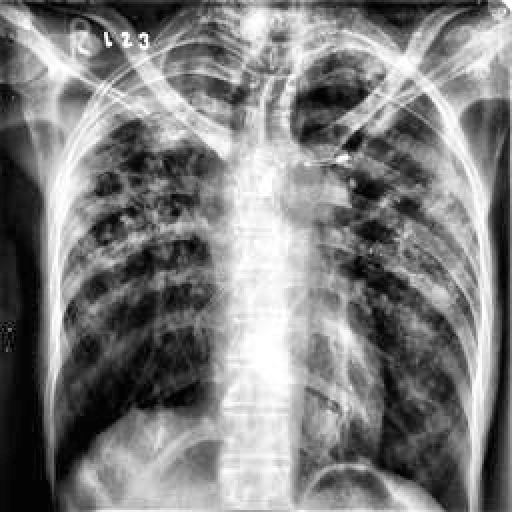
Finding: TUBERCULOSIS